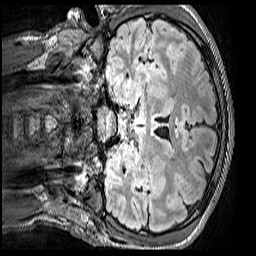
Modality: FLAIR
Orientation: coronal
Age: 13
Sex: male
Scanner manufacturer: siemens
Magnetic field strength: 3 T
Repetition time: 5 s
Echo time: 0.388 s